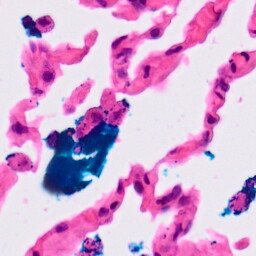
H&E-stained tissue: Lung